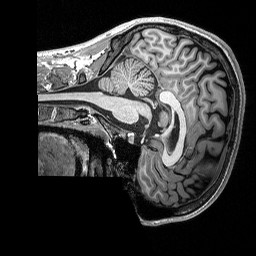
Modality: T1w
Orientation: sagittal
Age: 22
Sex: male
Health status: healthy
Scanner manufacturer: siemens
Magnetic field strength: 3 T
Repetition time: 2.3 s
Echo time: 0.00298 s